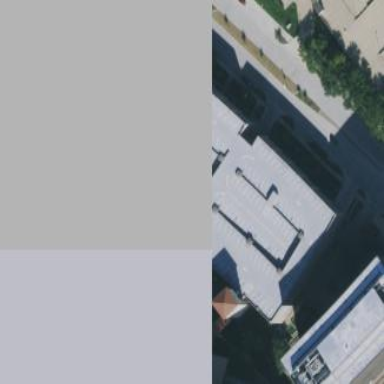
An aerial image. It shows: Parking area with parking building.